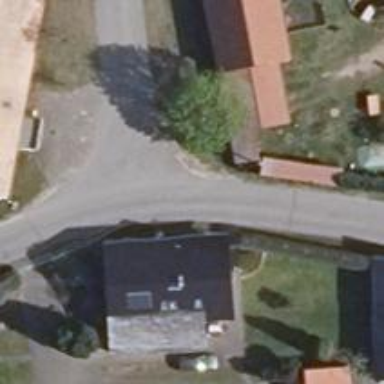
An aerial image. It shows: Smoothly paved residential road.